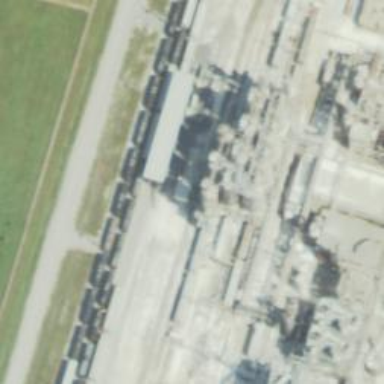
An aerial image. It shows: Rail spur service.